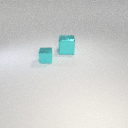
large cyan metal cube behind small cyan metal cube